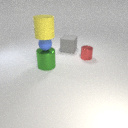
large yellow rubber cylinder above small blue rubber sphere